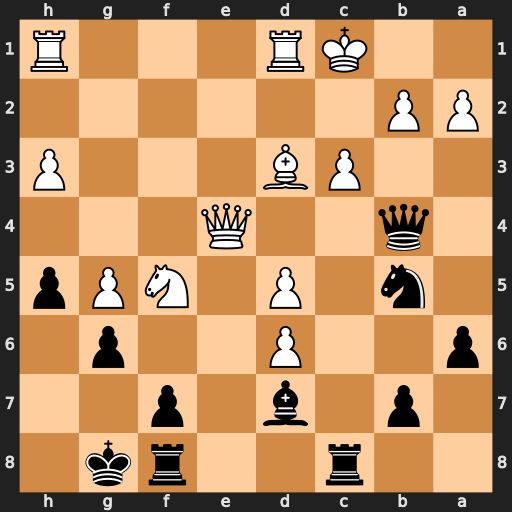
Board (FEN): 2r2rk1/1p1b1p2/p2P2p1/1n1P1NPp/1q2Q3/2PB3P/PP6/2KR3R
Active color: b
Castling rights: -
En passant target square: -
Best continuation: Rxc3+ Kb1 Qxe4